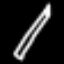
Label: pencil